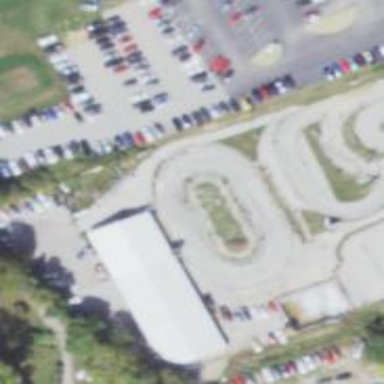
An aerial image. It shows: Karting raceway for sports activities.